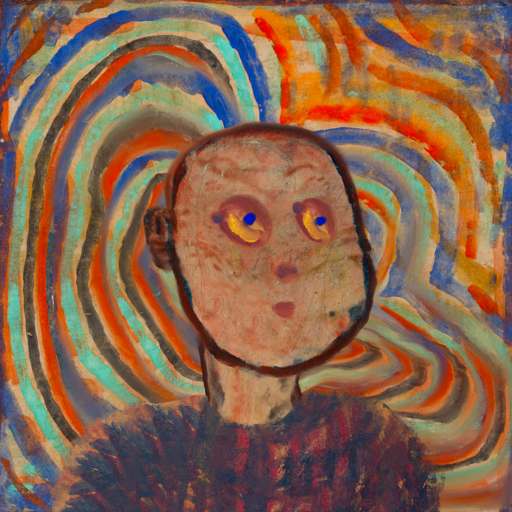
Background: Sisters, Head And Neck Side: Orphan, Face Side: Mother_And_Son_Son, Bust: In_The_Sun, Hair Side: Blank, Head Accessory: Blank, Second Necklace: Blank, Necklace: Blank, Baby: Blank